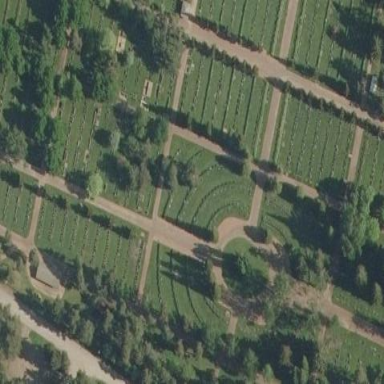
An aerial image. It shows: Cemetery.